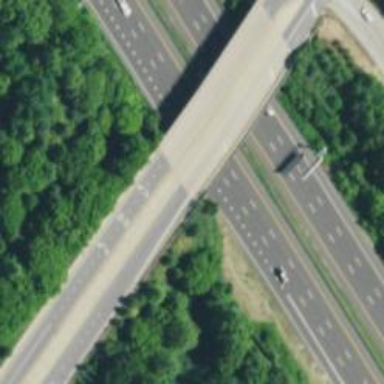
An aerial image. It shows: Motorway junction.